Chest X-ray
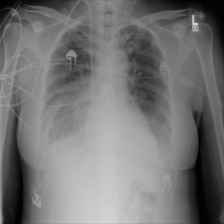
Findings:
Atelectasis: negative
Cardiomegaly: negative
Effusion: positive
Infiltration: negative
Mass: negative
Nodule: negative
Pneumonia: negative
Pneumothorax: negative
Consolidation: negative
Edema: negative
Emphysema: negative
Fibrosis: negative
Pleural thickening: negative
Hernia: negative